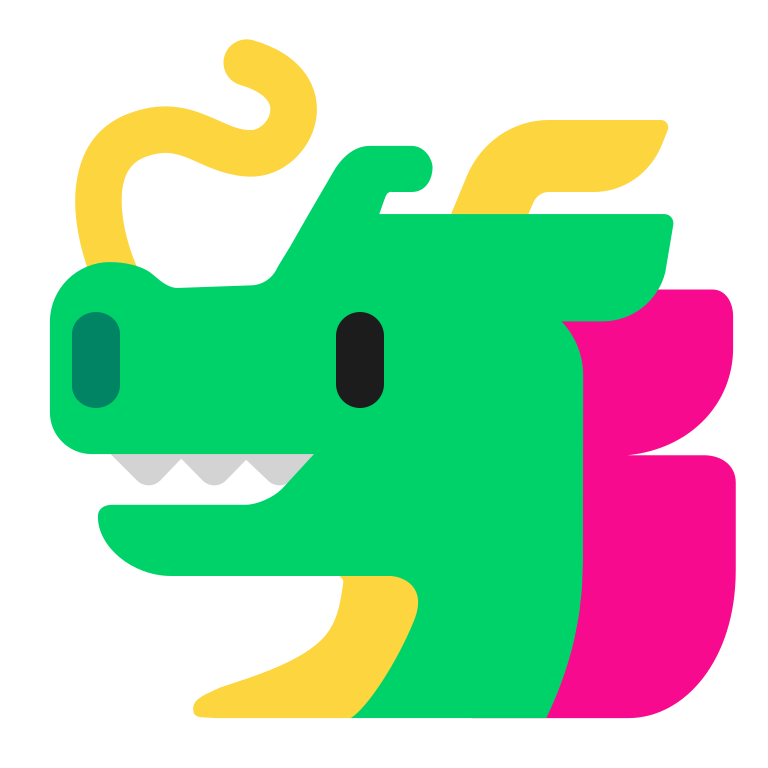
dragon face flat